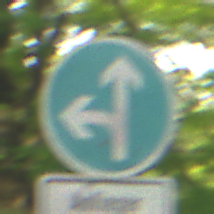
Verkehrszeichen: VorgeschriebeneFahrtrichtungGeradeausOderLinks
Zusatzzeichen unten: PersonengruppenFrei2
Umgebung: Outdoor, RoadRail
Tageszeit: MorningAfternoon
Wetter: Clear
Licht: Natural
Jahreszeit: NotSpecified
Kontrast: LowContrast